Question: So I have a Matlab function that creates a series of square impulses, then I apply a noise over them and a filter, the problem is I need to change the form of the impulses into triangular form:

'''
x = zeros(1,1000)
x(100:200) = 1
x(400:500) = 1
x(700:800) = 1
plot(x)
'''
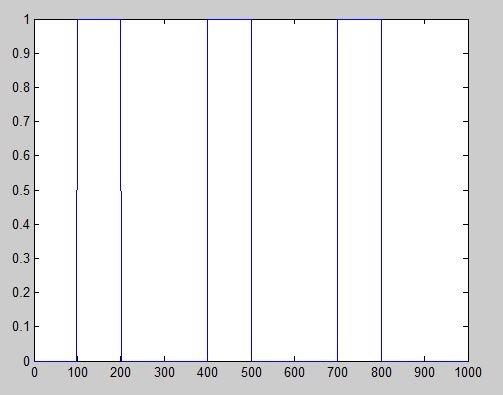
Answer: Try to define a function that creates a triangle wave and then use it (or define it by hand everytime). Something like this should work fine:
'''
x = zeros(1,1000);
tri = @(x) [(0:(floor(x/2)-1))/floor(x/2),1,((floor(x/2)-1):-1:0)/floor(x/2)];
x(100:200) = tri(101);
x(400:500) = tri(101);
x(700:800) = tri(101);
plot(x)
'''
If this is not what you was asking for, eg if you meant that you want a sawtooth wave, then you should check out the 'sawtooth' function, try:
'''
x = 0:0.1:15;
y=sawtooth(x,0.5);
plot(x,y);
'''
However, I would encourage you to change the name of the question, which is really about what to plot and not which plot function you are supposed to use.